Question: I don't know what happened, but JCE's toolbar is hidden. How can I enable/show it again?
Here is a screenshot:

I downloaded the JCE plugin, installed It, enabled, but I still don't see the editor's toolbar.
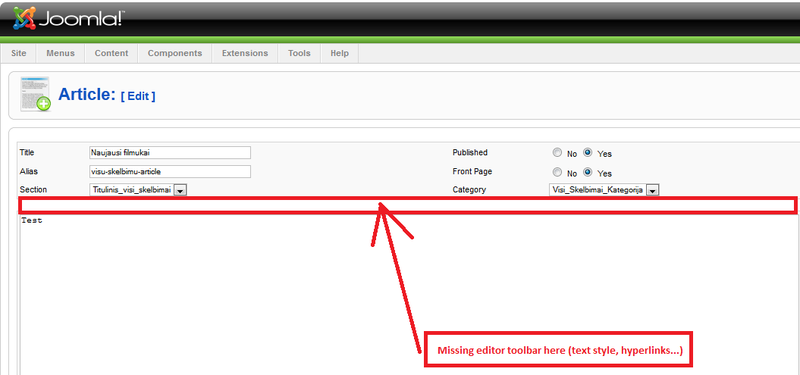
Answer: If JCE is enabled and selected as the default editor then go to Site > User Manager and edit the user you are logging in as. Select JCE as the editor for that user.
It is actually recommended for security reasons to use "No editor" for the default option in Global Setup and override it on the user level to JCE.